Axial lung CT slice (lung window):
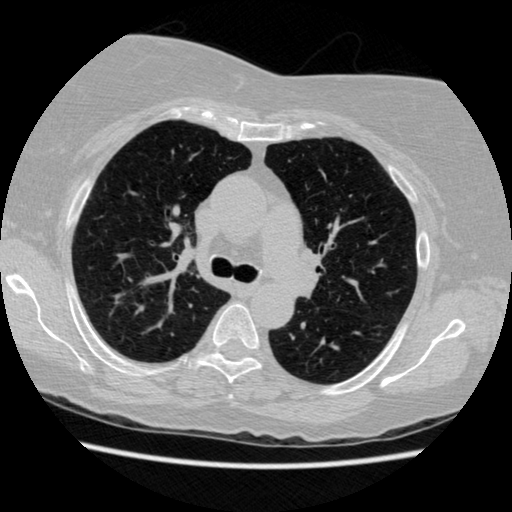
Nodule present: no